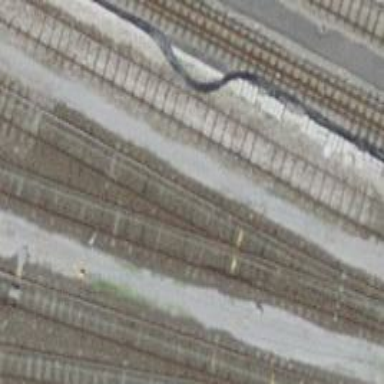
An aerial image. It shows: Rail yard with electrified rails using contact line. The voltage for the electrification system is 3000 and 15000 volts.